Question: I have csv file with 4 columns and would like to create a python list of arrays, with each csv row being an array.
I am able to get each row as an array but the problem is that the array begins and ends with quotes.
cvs data format:
'''
User Link,Reputation,DisplayName,Location
353410,"47245","John Doe","Uruguay"
927034,"46782","Jane Doe","Bahia Blanca, Argentina"
'''
This is one of the codes I tried:
'''
with open('Query_SO_Arg.csv', 'rb') as csvfile:
so = csv.reader(csvfile, delimiter=',', quotechar='"')
so_data = []
so.next()
for row in so:
so_data.append(row)
print so_data
'''
This is the output I am getting:
'''
[['353410,"47245","John Doe","Uruguay";'], ['927034,"46782","Jane Doe","Bahia Blanca, Argentina";'], ['62024,"41775","Jim Doe","Buenos Aires, Argentina";'],
'''
How can I build this structure but without the external '' so I can work with the data?
Thanks!
EDIT:
This is the data of a brand new csv file (with the same structure as the original one):
'''
User Link,Reputation,DisplayName,Location
60000,"40000","Diego K","Buenos Aires, Argentina"
240000,"37000","Claudio R","Buenos Aires, Argentina"
'''
This is the output I am getting (with the same old quote problem):
'''
[['60000,"40000","Diego K", "Buenos Aires, Argentina"'], ['240000,"37000","Claudio R","Buenos Aires, Argentina"']]
'''
EDIT 2
if I use the following code:
'''
so = csv.reader(csvfile, delimiter=',', quotechar='"')
for row in so:
print ', '.join(row)
'''
I get:
'''
User Link, Reputation, DisplayName, Location
60000,"40000","Diego K","Buenos Aires, Argentina"
240000,"37000","Claudio R","Buenos Aires, Argentina"
'''
The data seems to be ok with the exception that there are no lists. Does this give any clue of why I cannot make the move to building lists properly?
EDIT 3:
Per @MartijinPieters kind request I am posting the following code:
'''
print repr(open('So_fake_data_test.csv', 'rb').read())
'''
which outputs:
'''
'User Link,Reputation,DisplayName,Location
"60000,""40000"",""Diego K"",""Buenos Aires, Argentina"""
"240000,""37000"",""Claudio R"",""Buenos Aires, Argentina"""
'
'''
Thanks @MartijinPieters
EDIT 4

I hope this helps.
Thanks again.
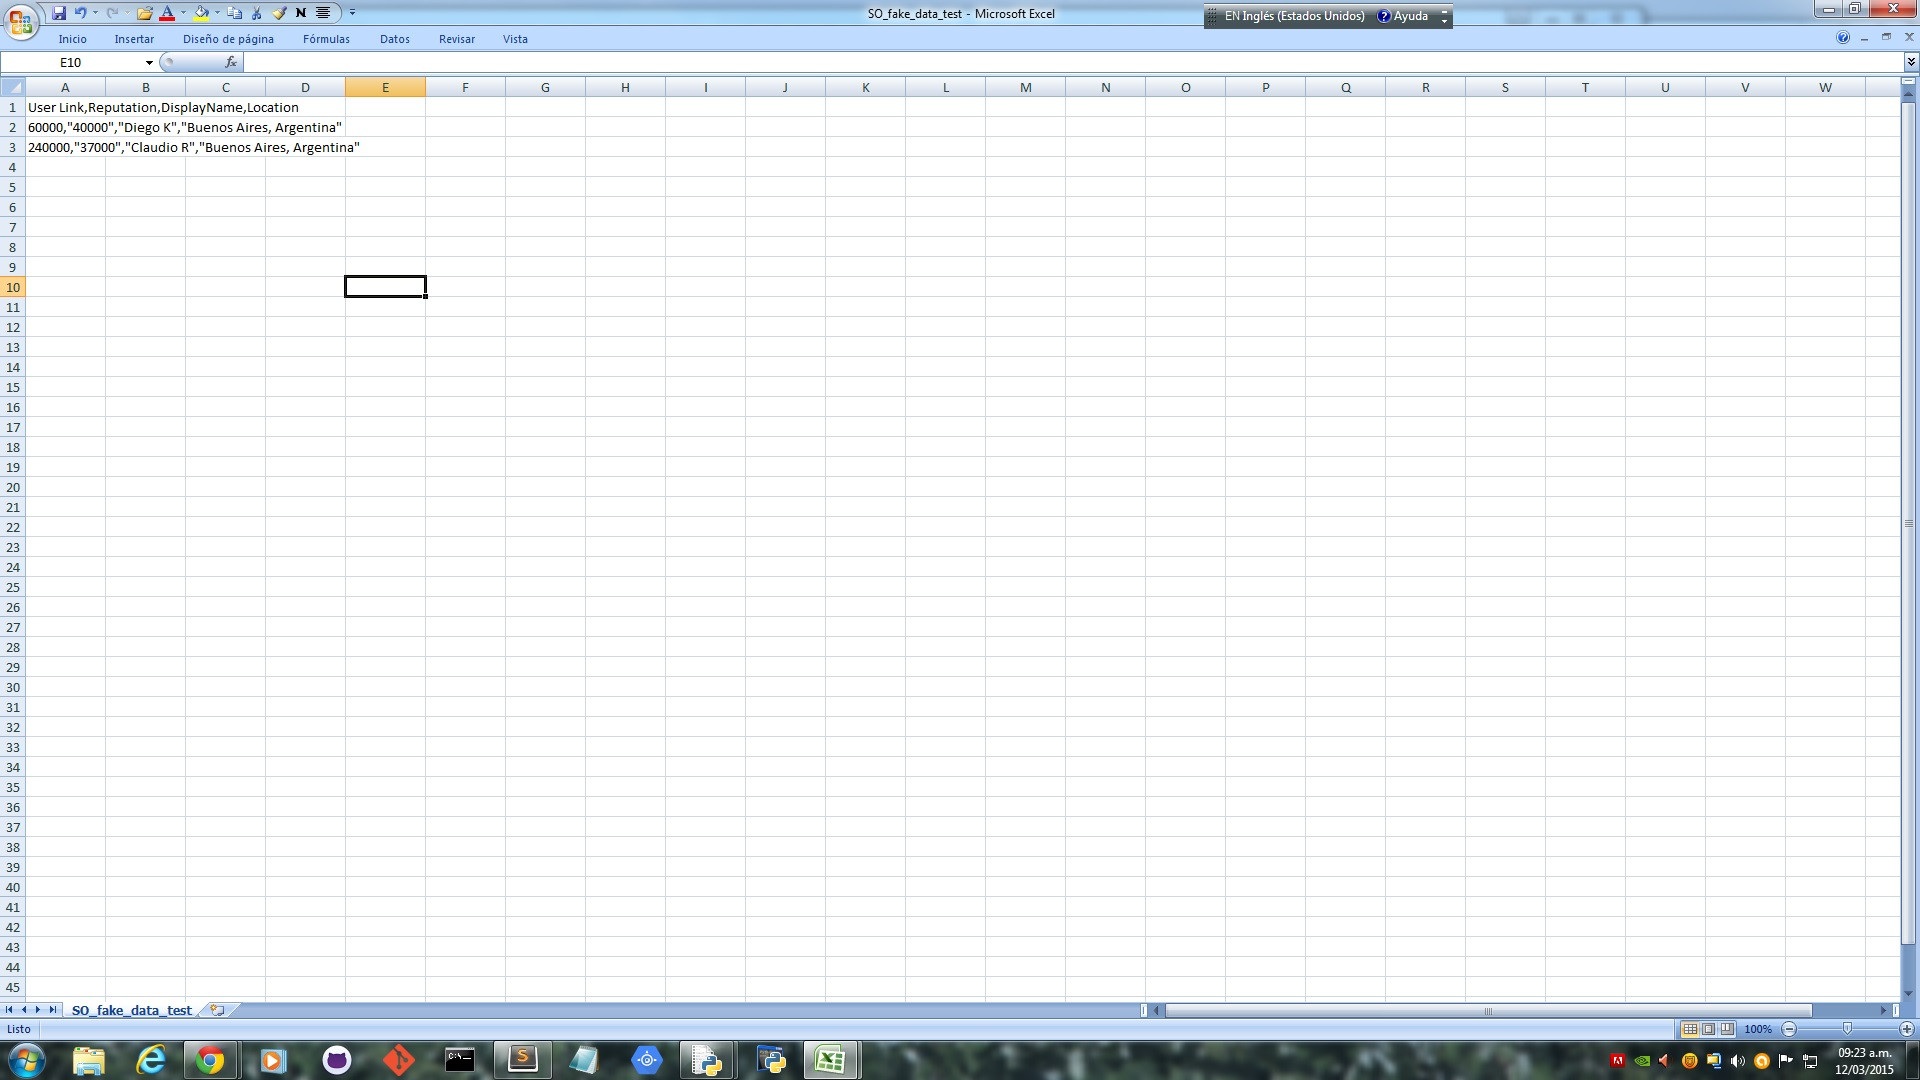
Answer: Finally I found a solution.
The misterious problem is not related to the code or the data itself but to the way Excel saves the original downloaded data.
This is what I was doing: downloaded the csv file with the original data, opened it in Excel and saved it as a recognizable name.
This is the I found: download the csv file, go to Windows Explorer and rename the file.
With this basic operation and the following code everything works fine:
'''
so = csv.reader(csvfile, delimiter=',', quotechar='"')
so = list(so)
'''
Thanks for all your inputs, specially to @MartijnPieters!